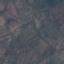
Land use / land cover: Pasture